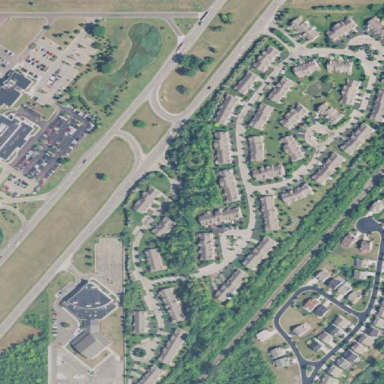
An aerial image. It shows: Condominium in residential area.